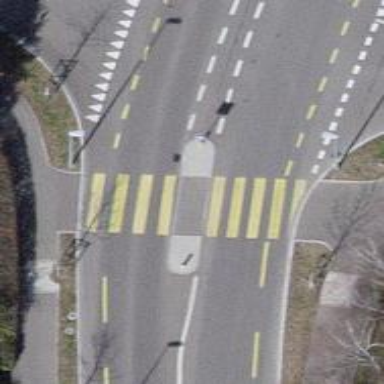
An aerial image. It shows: Marked zebra crossing with pedestrian island.